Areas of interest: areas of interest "Park and greenspace"
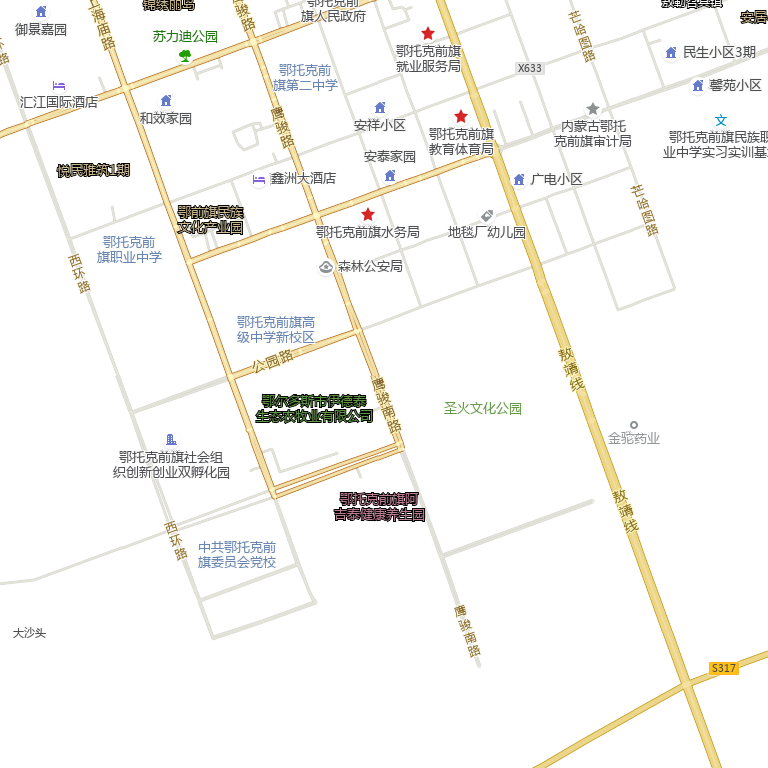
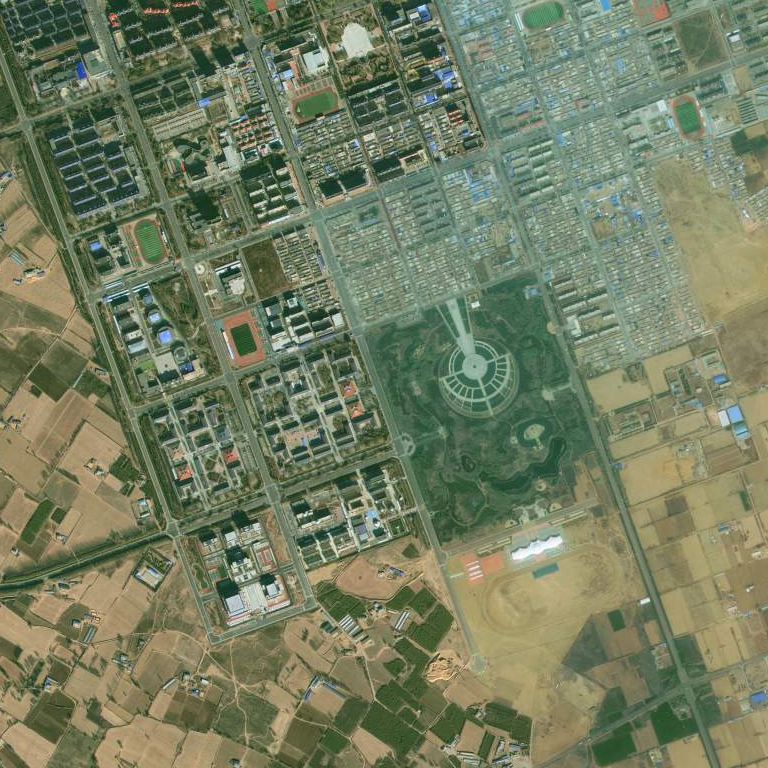